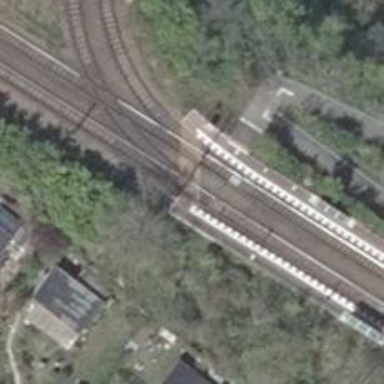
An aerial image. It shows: Tram railway with electrified contact lines.